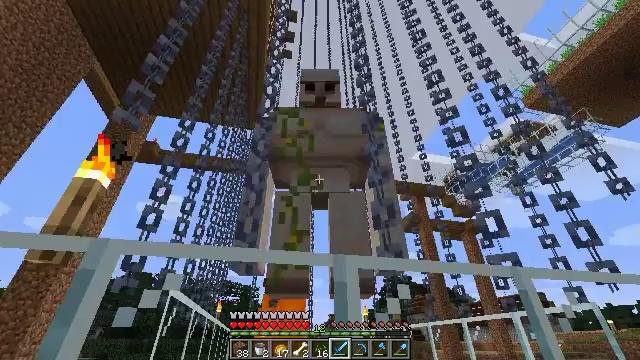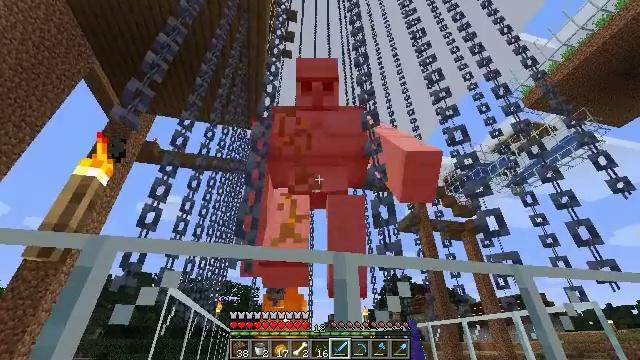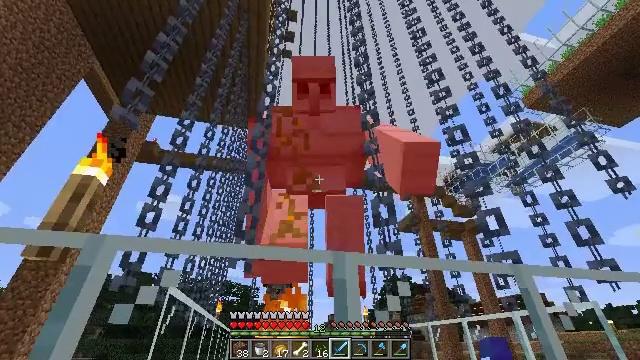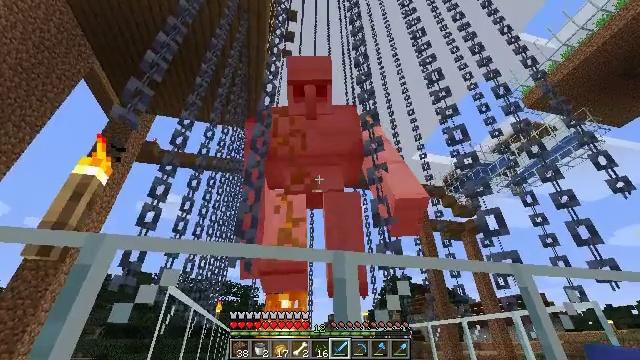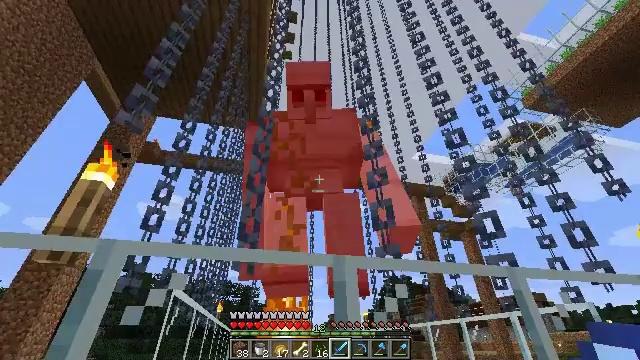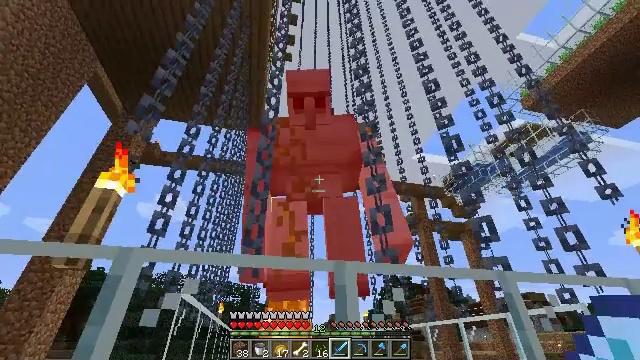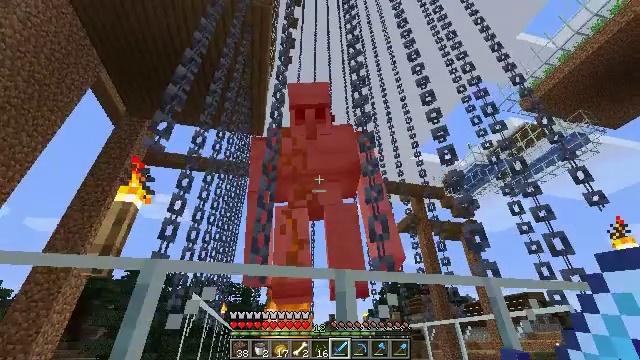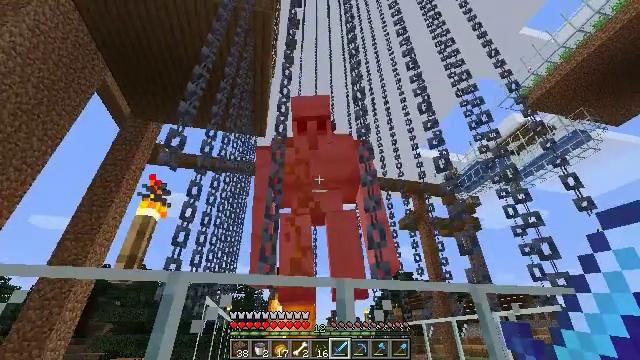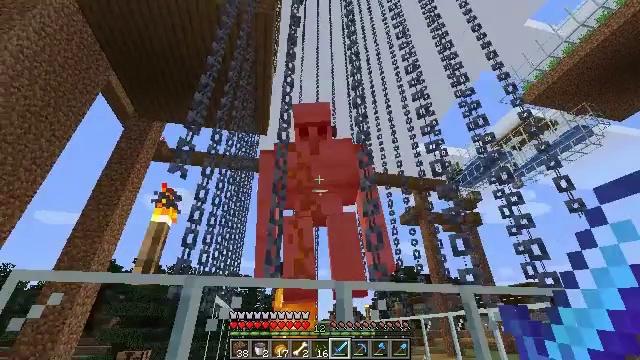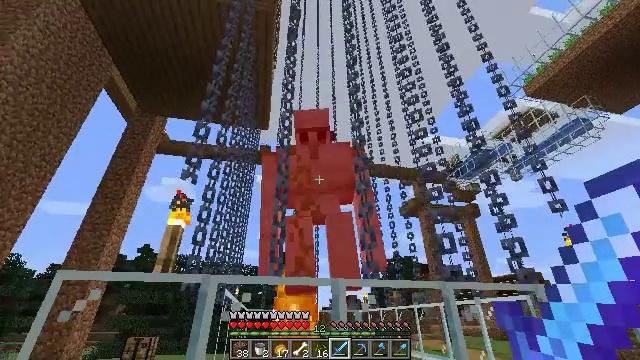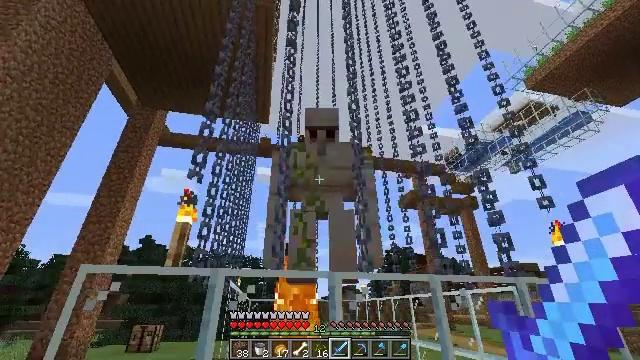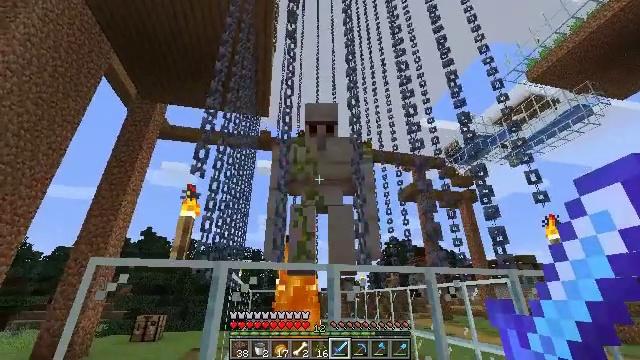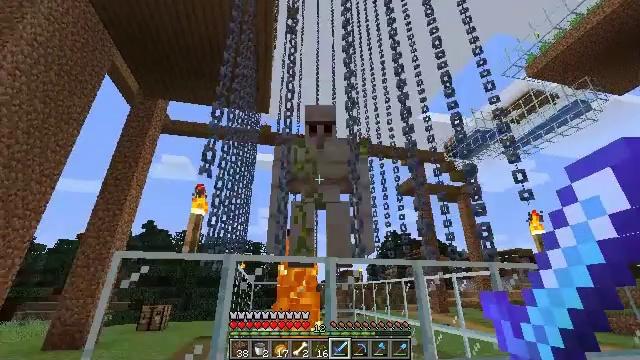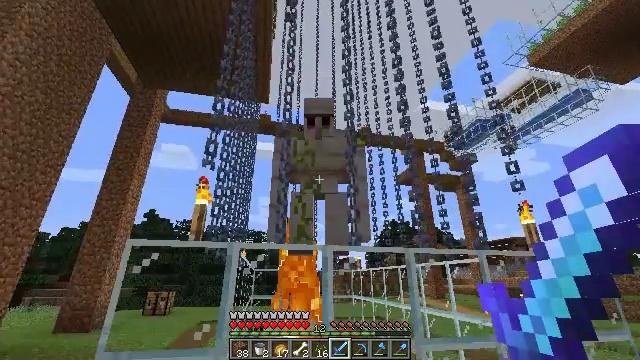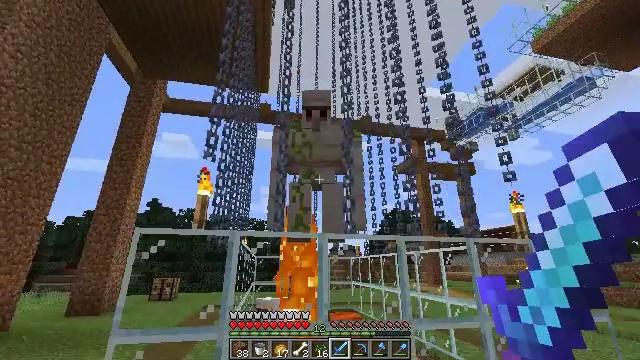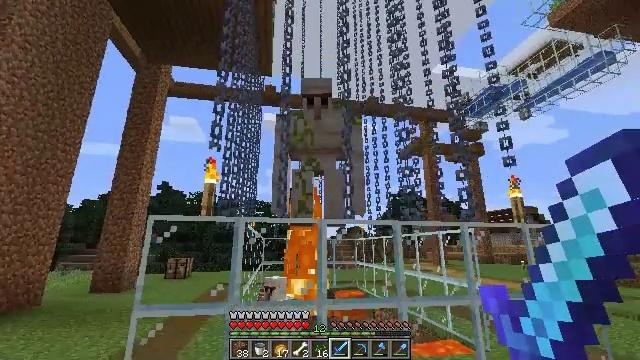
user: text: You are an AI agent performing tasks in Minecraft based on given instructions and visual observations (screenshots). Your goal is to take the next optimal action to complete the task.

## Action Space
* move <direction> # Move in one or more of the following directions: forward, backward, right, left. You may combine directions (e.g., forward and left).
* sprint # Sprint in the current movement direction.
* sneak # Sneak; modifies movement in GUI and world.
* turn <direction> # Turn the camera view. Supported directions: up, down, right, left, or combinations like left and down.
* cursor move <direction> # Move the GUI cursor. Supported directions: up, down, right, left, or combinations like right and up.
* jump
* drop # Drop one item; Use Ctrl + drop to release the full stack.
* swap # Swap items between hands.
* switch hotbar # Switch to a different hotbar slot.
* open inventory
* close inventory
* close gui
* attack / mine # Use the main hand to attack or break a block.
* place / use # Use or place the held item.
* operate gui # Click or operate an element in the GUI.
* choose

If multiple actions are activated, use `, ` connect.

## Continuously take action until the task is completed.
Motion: motion action
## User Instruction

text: Destroy the glass.
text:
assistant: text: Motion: no_op
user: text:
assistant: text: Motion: no_op
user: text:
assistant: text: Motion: no_op
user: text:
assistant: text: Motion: move back
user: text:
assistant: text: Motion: move back
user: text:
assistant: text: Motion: move back
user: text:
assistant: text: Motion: move back
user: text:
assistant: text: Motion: move back, turn down
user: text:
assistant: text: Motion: move back, turn down
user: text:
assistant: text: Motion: move back, turn down
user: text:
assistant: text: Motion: move back, turn down
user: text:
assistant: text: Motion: move back, turn down
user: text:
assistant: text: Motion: move back and move right, turn down
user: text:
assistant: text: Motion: move back and move right, turn down
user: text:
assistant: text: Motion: move back and move right, turn left and down
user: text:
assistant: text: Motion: move right, turn down
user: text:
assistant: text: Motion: move right, turn down
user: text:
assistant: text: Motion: move right, turn down
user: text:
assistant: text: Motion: move right, turn down
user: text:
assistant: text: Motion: move right
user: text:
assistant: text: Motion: move right
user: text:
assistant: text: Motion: move forward and move right
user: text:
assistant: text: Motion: move forward and move right
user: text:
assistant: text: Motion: move forward and move right
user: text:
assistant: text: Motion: move forward and move right
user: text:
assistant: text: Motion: move forward and move right
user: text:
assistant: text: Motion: move forward and move right, turn down
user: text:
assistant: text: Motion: move forward and move right, turn down
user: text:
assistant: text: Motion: move forward and move right, turn down
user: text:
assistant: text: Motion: move forward and move right, turn down